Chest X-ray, AP view. Patient: 59 years old, sex M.
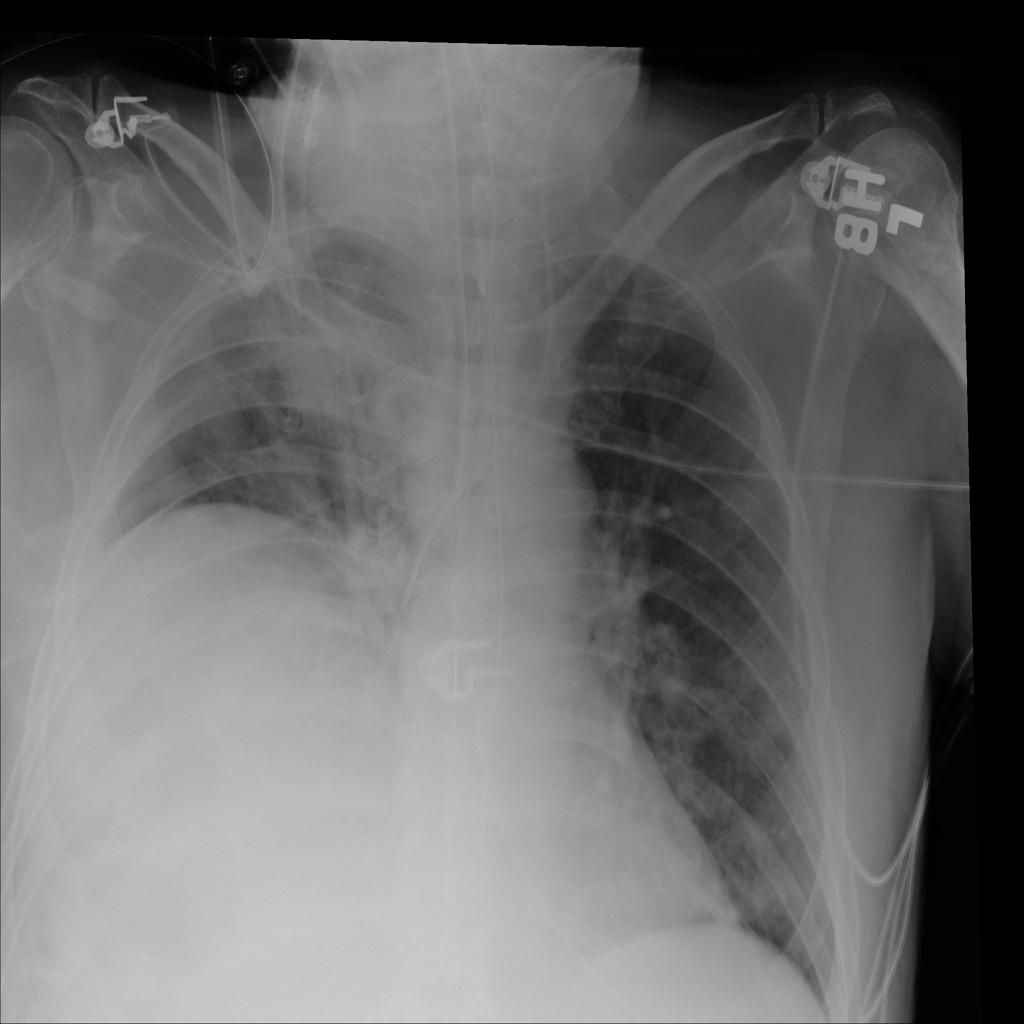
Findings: Mass